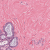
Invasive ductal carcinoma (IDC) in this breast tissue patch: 0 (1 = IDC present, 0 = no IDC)